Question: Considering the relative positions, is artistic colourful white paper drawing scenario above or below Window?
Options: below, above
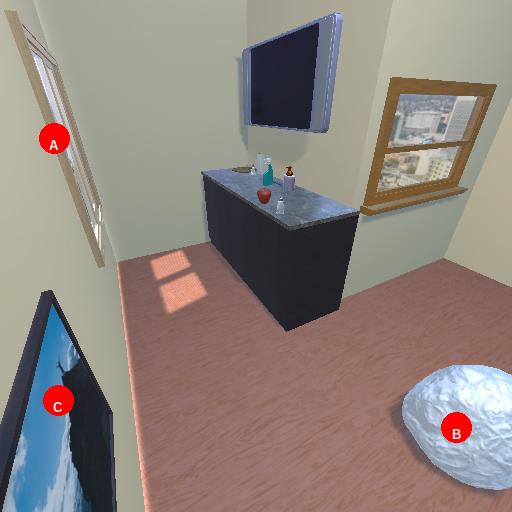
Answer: below